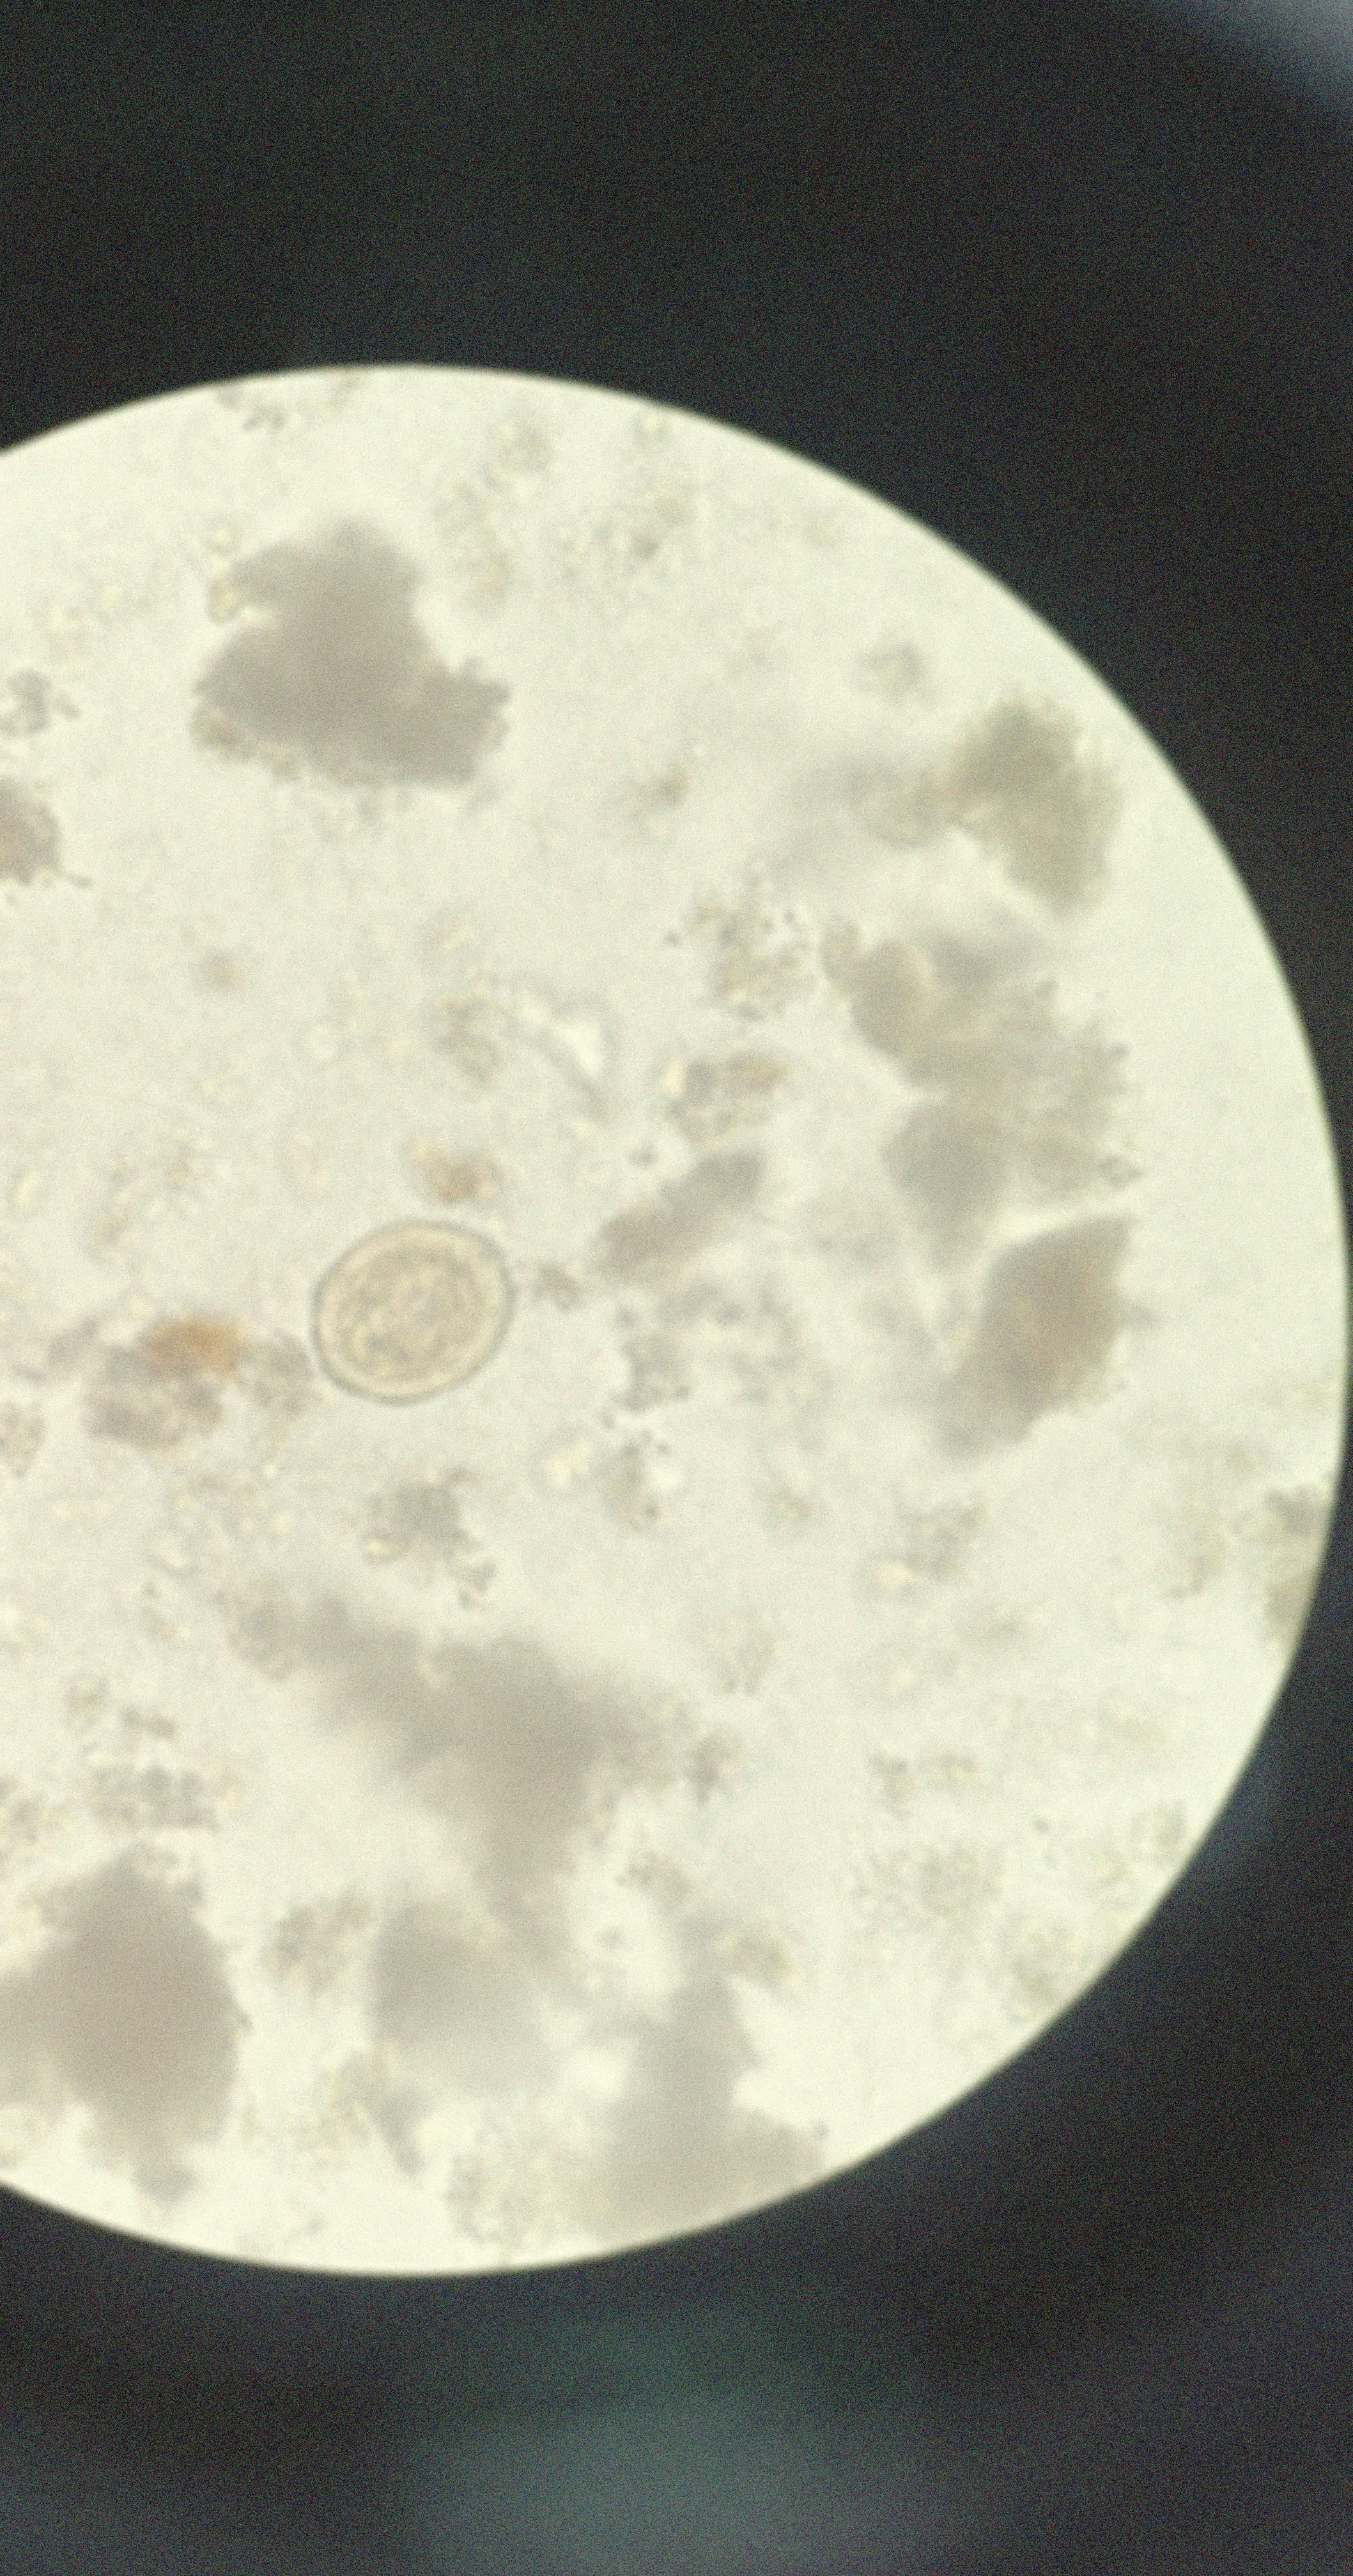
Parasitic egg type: Ascaris lumbricoides